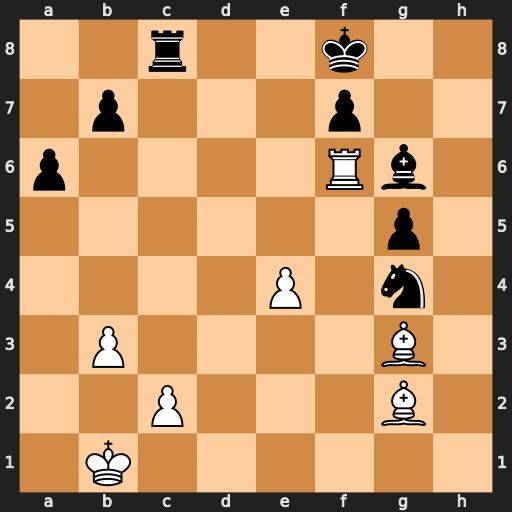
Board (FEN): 2r2k2/1p3p2/p4Rb1/6p1/4P1n1/1P4B1/2P3B1/1K6
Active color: w
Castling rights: -
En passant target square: -
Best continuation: Rxg6 fxg6 Bh3